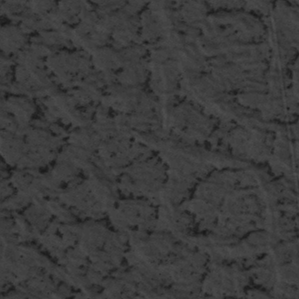
Label: frost